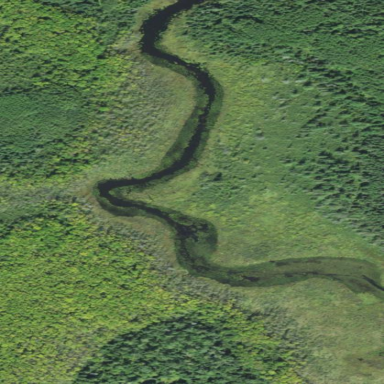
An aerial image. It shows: River flowing through natural landscape.